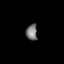
Tissue: lung
Cell type: Epithelial cells
Senescence score: 0.2282
Nuclear area (px): 182
Mean DAPI intensity: 117.159